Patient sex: M
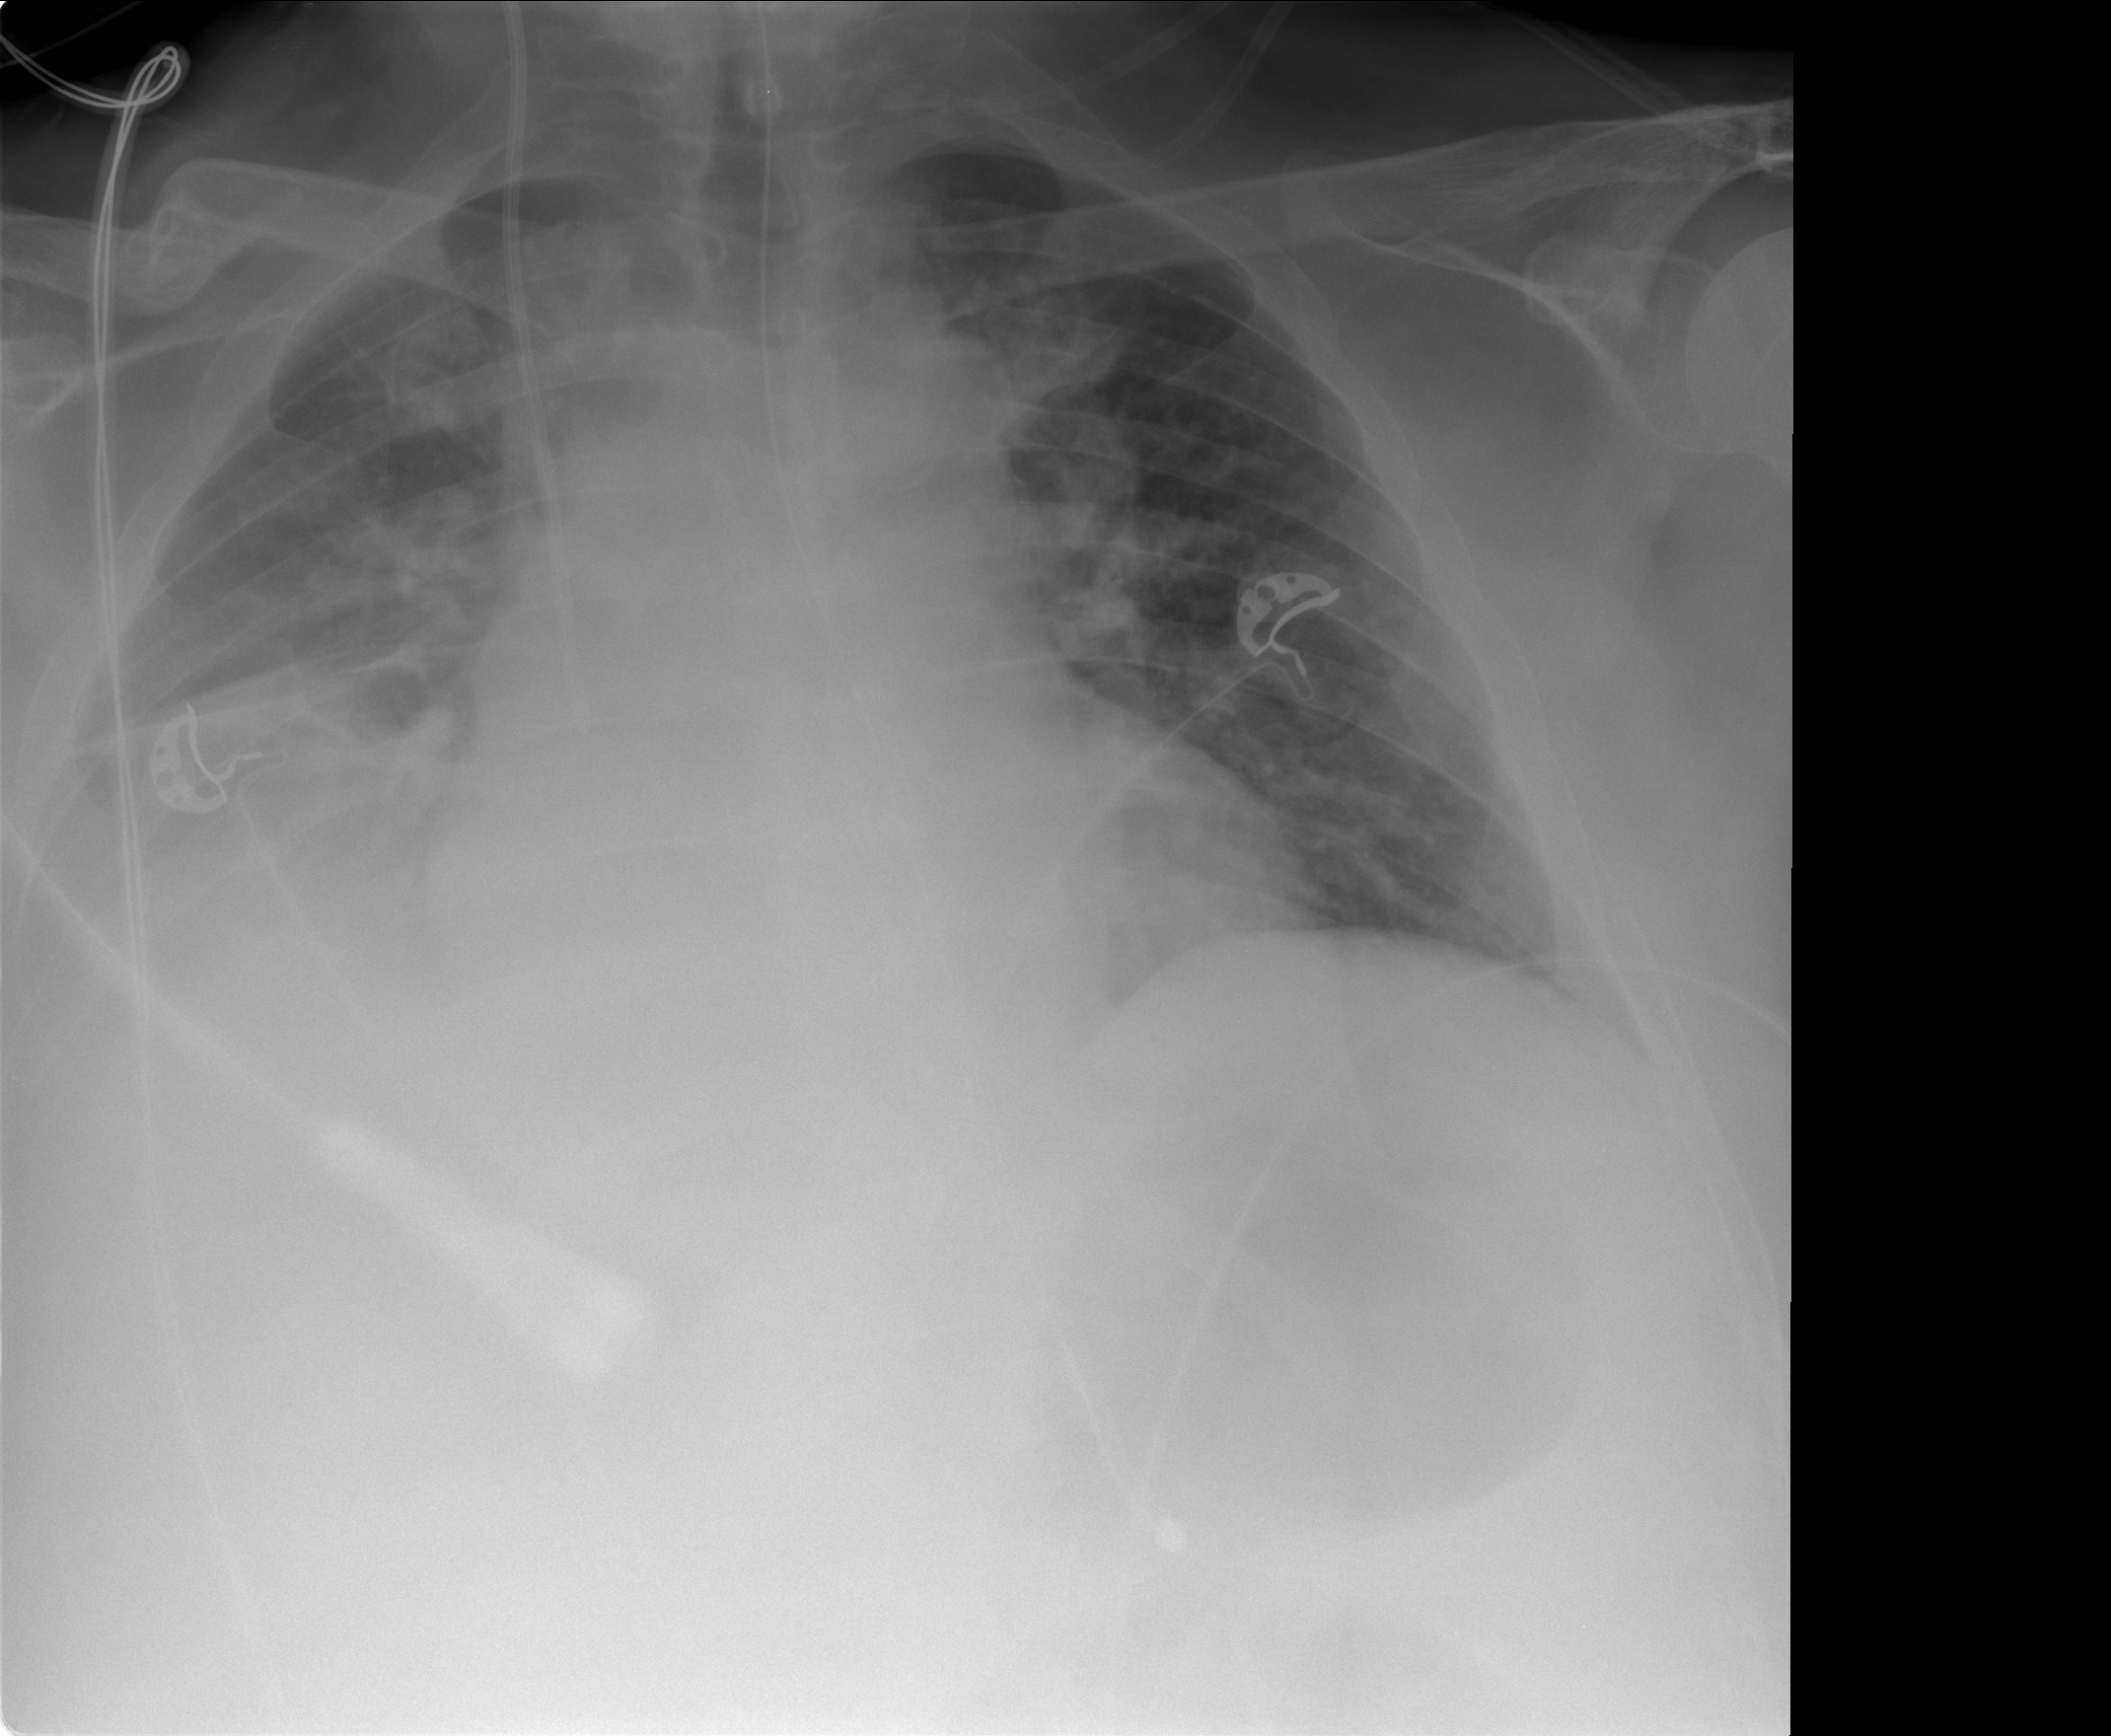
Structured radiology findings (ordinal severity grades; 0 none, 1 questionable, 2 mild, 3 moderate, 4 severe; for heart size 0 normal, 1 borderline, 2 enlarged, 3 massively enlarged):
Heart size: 2
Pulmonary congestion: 2
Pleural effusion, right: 3
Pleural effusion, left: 0
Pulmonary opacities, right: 0
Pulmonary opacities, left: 0
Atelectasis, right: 3
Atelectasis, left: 2